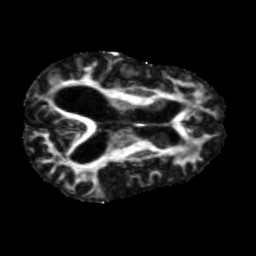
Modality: FA
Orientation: axial
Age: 75
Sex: male
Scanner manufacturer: siemens
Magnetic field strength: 3 T
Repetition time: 5.25 s
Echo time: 0.08 s